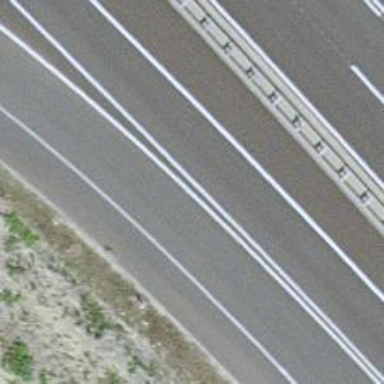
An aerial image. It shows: Motorway link.